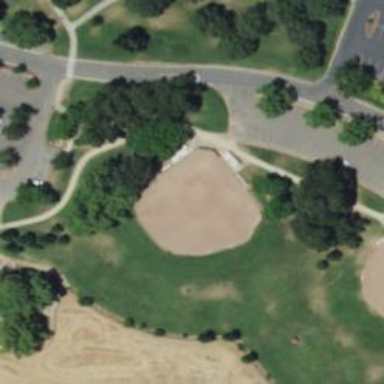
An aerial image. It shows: Baseball pitch for leisure land activities.